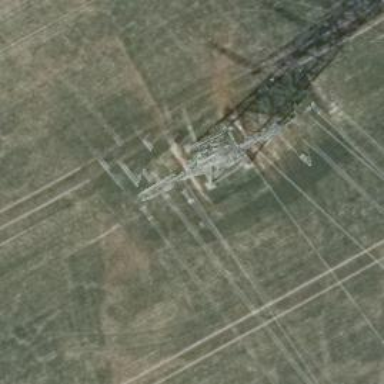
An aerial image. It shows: Three cables of power line.